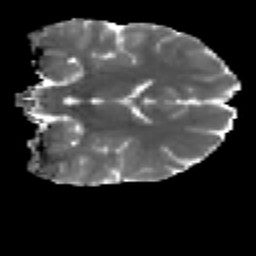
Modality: MD
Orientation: coronal
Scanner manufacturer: ge
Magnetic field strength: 3 T
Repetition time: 7.98 s
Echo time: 0.0701 s